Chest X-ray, AP view. Patient: 58 years old, sex M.
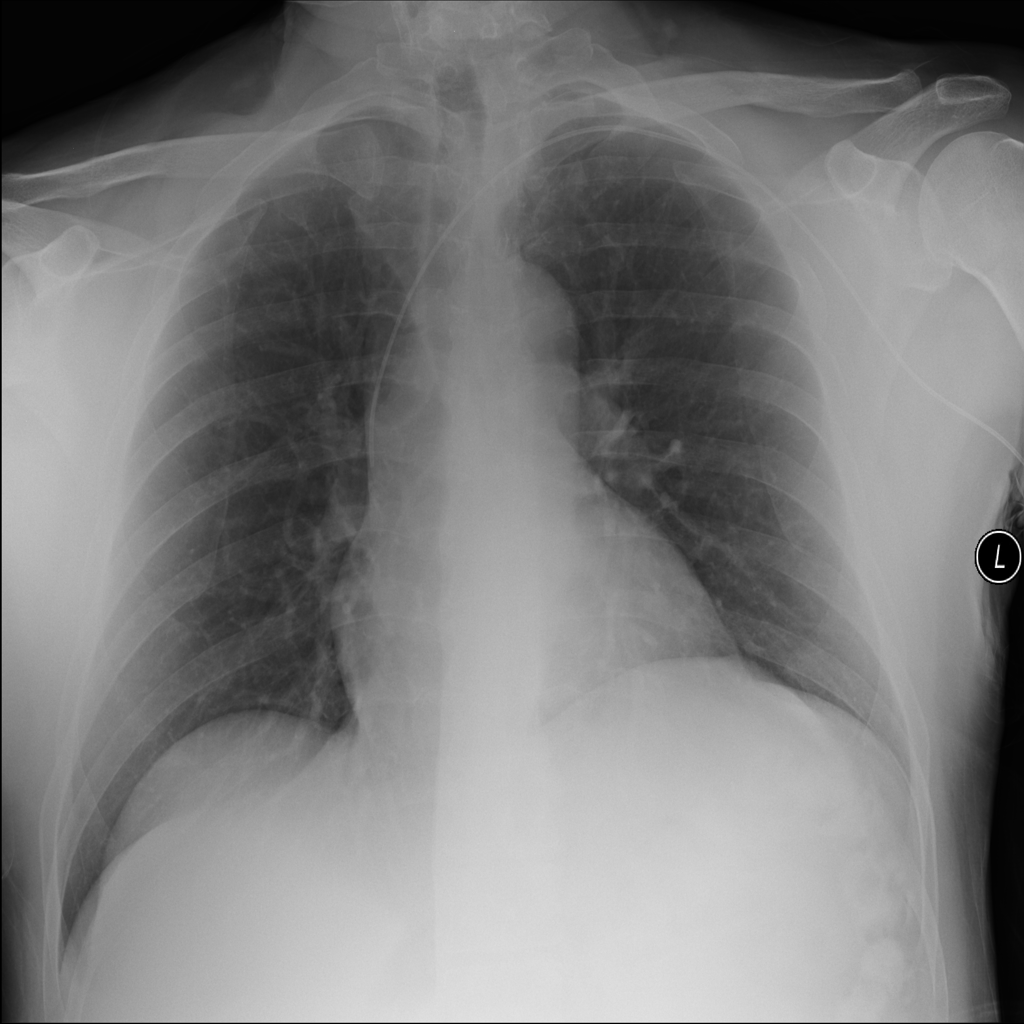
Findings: No Finding